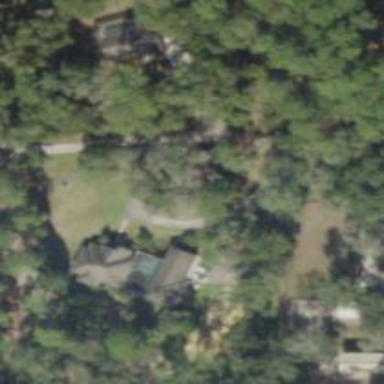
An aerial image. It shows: Driveway.